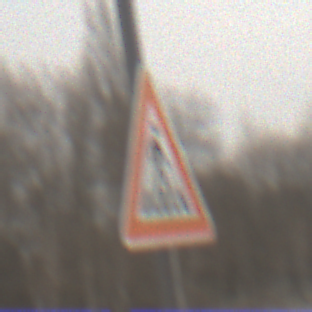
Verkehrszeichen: FussgaengerueberwegLinks
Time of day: MorningAfternoon
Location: Outdoor (Nature)
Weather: PartlyCloudy
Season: Winter
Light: Natural